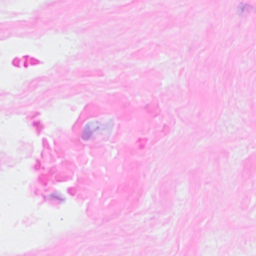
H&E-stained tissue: Breast